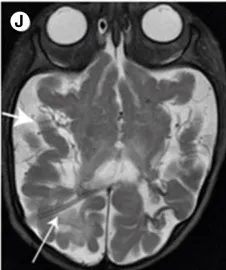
The corpus callosum is not seen; (J) MRI after VP shunt. Shunt in the right side (RT) lateral ventricle (thin arrow).
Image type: radiology (mri)